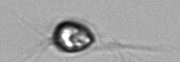
Label: Chrysochromulina